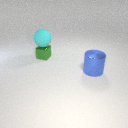
large blue metal cylinder to the right of small green metal cube